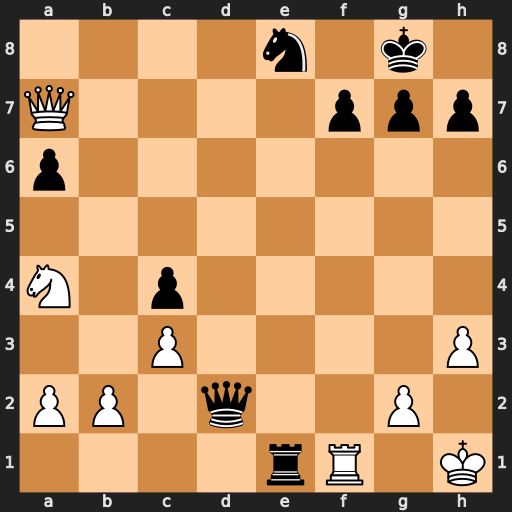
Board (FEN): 4n1k1/Q4ppp/p7/8/N1p5/2P4P/PP1q2P1/4rR1K
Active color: w
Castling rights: -
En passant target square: -
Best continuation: Qxf7+ Kh8 Qf8#